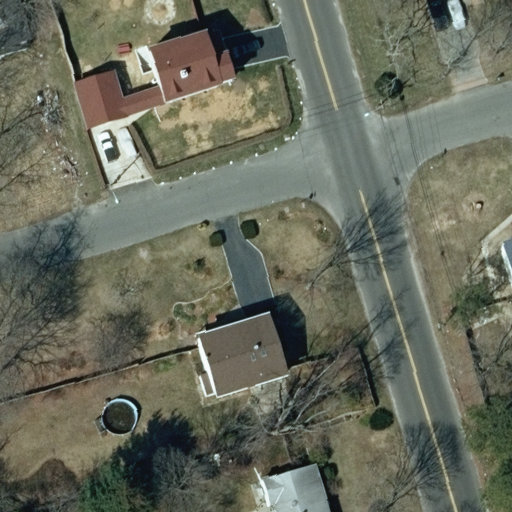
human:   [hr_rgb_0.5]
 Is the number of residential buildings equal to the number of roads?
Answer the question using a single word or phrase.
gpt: no

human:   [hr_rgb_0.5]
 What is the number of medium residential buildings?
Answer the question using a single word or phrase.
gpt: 4

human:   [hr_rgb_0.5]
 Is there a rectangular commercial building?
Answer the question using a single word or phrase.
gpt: no

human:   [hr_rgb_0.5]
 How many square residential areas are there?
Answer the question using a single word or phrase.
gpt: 0

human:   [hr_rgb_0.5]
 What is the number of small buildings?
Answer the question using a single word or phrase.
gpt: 2

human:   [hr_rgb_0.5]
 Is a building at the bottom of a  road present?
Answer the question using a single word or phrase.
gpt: yes

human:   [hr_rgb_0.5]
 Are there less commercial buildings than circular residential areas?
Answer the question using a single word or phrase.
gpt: no

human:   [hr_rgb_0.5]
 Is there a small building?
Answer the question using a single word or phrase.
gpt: yes

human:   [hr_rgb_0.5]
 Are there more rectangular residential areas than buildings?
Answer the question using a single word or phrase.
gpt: no

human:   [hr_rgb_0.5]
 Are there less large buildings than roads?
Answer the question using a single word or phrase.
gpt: yes

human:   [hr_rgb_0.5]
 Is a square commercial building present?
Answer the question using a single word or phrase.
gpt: no

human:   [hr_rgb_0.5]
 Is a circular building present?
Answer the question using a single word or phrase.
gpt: no

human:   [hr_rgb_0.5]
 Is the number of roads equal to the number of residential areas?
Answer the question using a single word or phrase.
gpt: no

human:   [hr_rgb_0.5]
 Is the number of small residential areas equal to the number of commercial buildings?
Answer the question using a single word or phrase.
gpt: yes

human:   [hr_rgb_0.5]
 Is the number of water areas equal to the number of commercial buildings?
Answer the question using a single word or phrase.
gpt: yes

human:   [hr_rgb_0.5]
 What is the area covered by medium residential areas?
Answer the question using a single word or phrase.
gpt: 0m2

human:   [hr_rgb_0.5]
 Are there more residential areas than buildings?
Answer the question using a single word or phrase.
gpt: no

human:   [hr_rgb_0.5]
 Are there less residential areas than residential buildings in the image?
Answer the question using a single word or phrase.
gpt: yes

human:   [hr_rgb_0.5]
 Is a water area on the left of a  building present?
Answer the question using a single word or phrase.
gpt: no

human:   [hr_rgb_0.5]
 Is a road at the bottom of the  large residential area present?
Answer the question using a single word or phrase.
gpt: yes

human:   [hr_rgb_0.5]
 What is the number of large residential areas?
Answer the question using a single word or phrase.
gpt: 1

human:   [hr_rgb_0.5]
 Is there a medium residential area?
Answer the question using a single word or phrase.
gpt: no

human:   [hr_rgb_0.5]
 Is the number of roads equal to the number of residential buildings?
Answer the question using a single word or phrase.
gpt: no

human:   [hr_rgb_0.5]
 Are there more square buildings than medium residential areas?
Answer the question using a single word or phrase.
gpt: no

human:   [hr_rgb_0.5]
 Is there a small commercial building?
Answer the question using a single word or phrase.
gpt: no

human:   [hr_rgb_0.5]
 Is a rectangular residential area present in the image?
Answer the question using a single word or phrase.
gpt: yes

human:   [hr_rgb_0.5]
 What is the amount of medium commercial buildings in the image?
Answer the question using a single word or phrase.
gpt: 0

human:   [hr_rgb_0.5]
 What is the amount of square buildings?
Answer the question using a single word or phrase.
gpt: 0

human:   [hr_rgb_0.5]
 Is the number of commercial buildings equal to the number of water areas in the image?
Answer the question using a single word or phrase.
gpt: yes

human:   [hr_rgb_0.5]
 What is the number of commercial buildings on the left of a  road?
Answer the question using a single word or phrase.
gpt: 0

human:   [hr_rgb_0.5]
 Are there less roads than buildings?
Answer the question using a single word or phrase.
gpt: yes

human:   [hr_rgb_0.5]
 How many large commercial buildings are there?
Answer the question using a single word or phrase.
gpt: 0

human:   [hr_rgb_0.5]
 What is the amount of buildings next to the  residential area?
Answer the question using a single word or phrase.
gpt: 6

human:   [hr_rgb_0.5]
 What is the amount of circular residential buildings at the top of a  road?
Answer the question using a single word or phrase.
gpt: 0

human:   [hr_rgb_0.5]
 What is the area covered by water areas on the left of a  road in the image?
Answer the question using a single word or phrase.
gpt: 0m2

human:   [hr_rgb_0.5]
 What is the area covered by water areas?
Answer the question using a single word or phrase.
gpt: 0m2